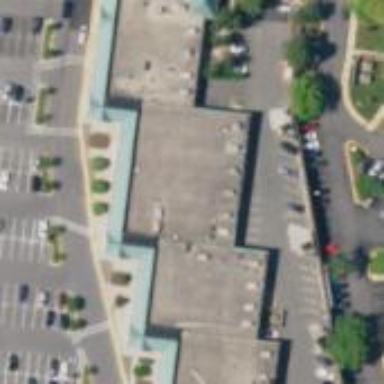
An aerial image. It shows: Retail building with gabled metal sheet roof.